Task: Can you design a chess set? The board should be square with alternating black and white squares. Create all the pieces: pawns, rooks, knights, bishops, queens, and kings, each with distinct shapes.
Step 4474:
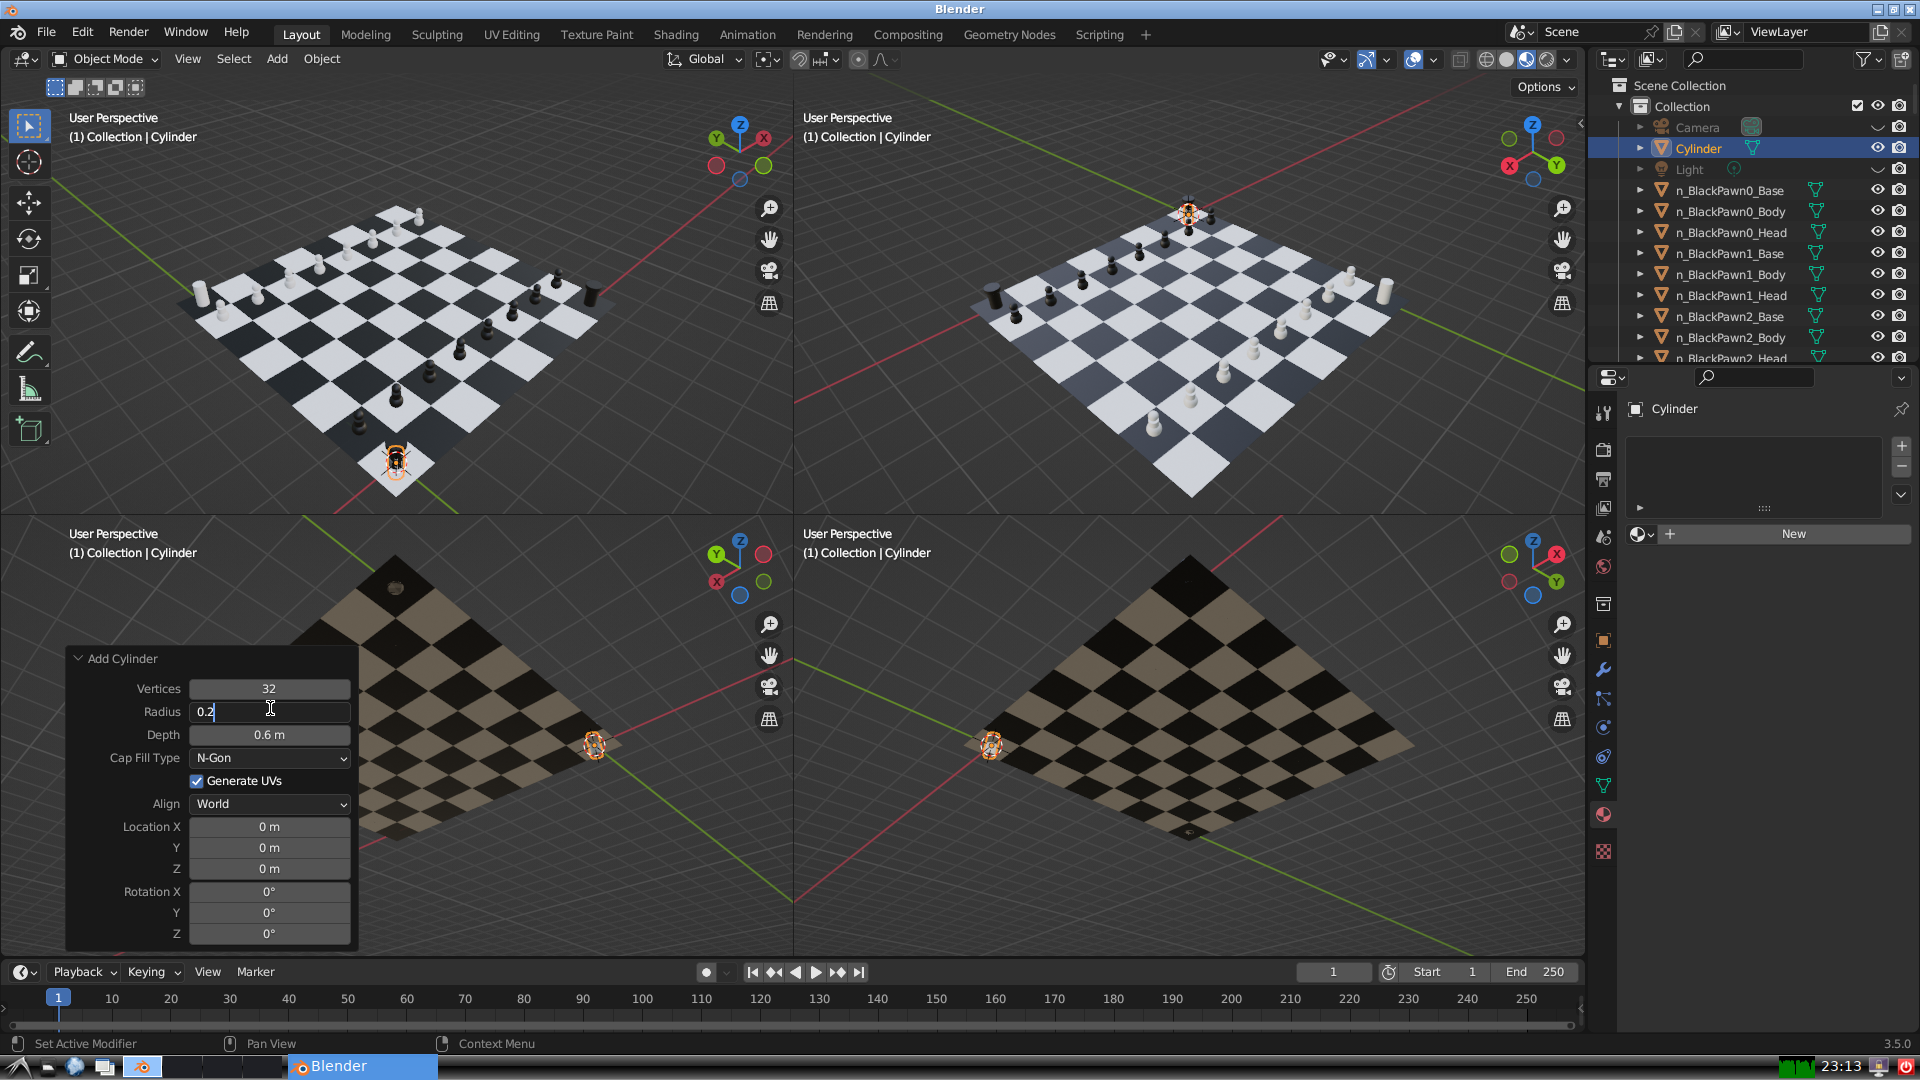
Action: {"key_press": ['Return']}